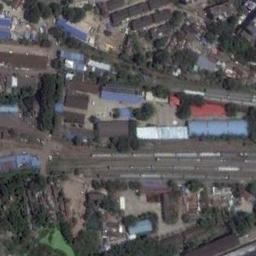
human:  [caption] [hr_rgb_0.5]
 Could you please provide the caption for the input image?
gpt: There are two parallel railway lines here .

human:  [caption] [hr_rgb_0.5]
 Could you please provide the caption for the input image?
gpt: These railways are flanked by lots of buildings and trees .

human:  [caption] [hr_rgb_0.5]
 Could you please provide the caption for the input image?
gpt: Several buildings of different shapes and sizes are beside the railway .

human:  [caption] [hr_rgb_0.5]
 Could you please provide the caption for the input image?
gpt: The railway is next to some trees and houses .

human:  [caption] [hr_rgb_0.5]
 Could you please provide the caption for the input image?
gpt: There are many buildings and green trees beside the railway .